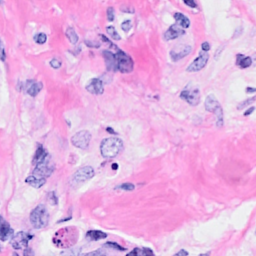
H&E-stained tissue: Breast